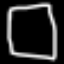
Label: square